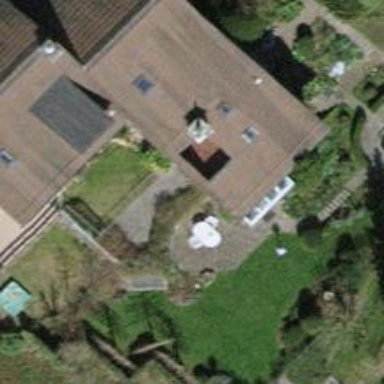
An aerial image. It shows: Building with tiled roof.